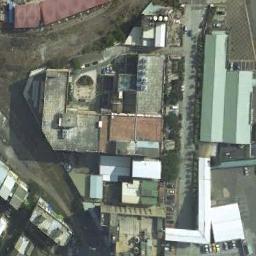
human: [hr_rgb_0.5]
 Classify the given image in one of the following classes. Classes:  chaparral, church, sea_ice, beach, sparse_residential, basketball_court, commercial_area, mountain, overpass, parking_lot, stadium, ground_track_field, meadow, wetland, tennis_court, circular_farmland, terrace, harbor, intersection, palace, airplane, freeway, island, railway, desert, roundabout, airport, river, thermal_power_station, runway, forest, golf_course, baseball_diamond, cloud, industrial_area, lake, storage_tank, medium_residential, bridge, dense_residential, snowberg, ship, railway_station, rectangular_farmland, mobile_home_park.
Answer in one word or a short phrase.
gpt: industrial_area